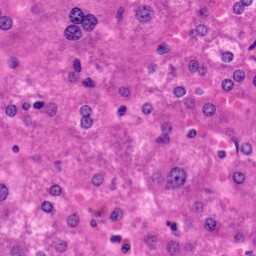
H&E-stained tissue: Liver